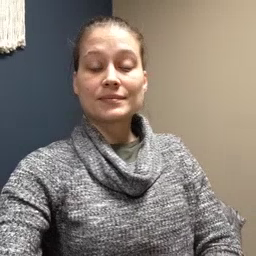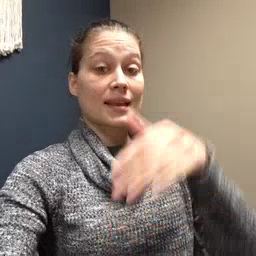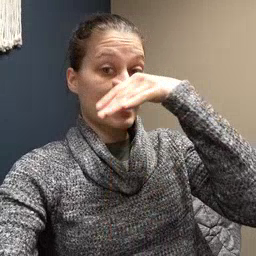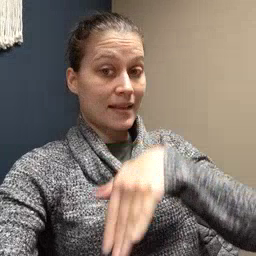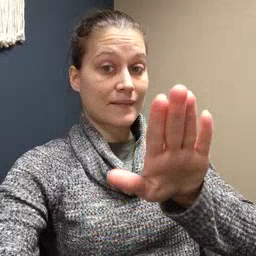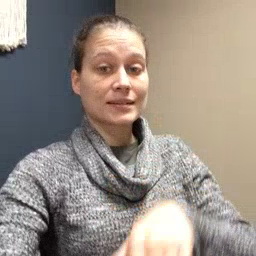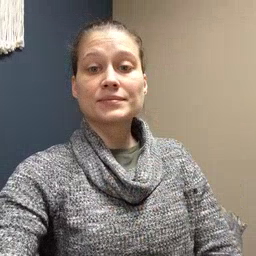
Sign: elephant